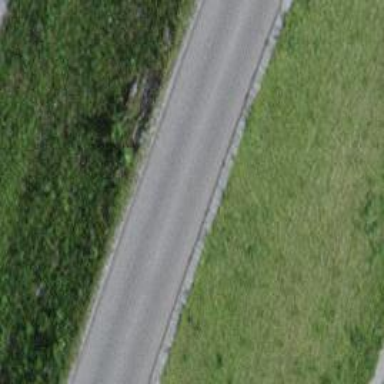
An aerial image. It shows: Unclassified road with asphalt surface and grade1 track type. The road is built on embankment.